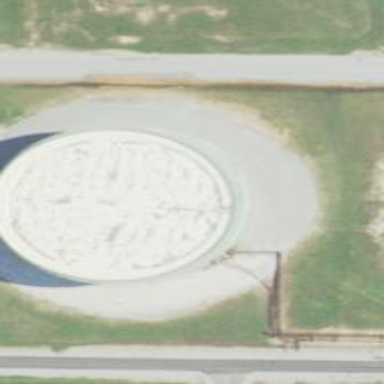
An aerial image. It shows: Storage tank which is man-made and housed in building.